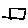
Label: square